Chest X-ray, PA view. Patient: 31 years old, sex F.
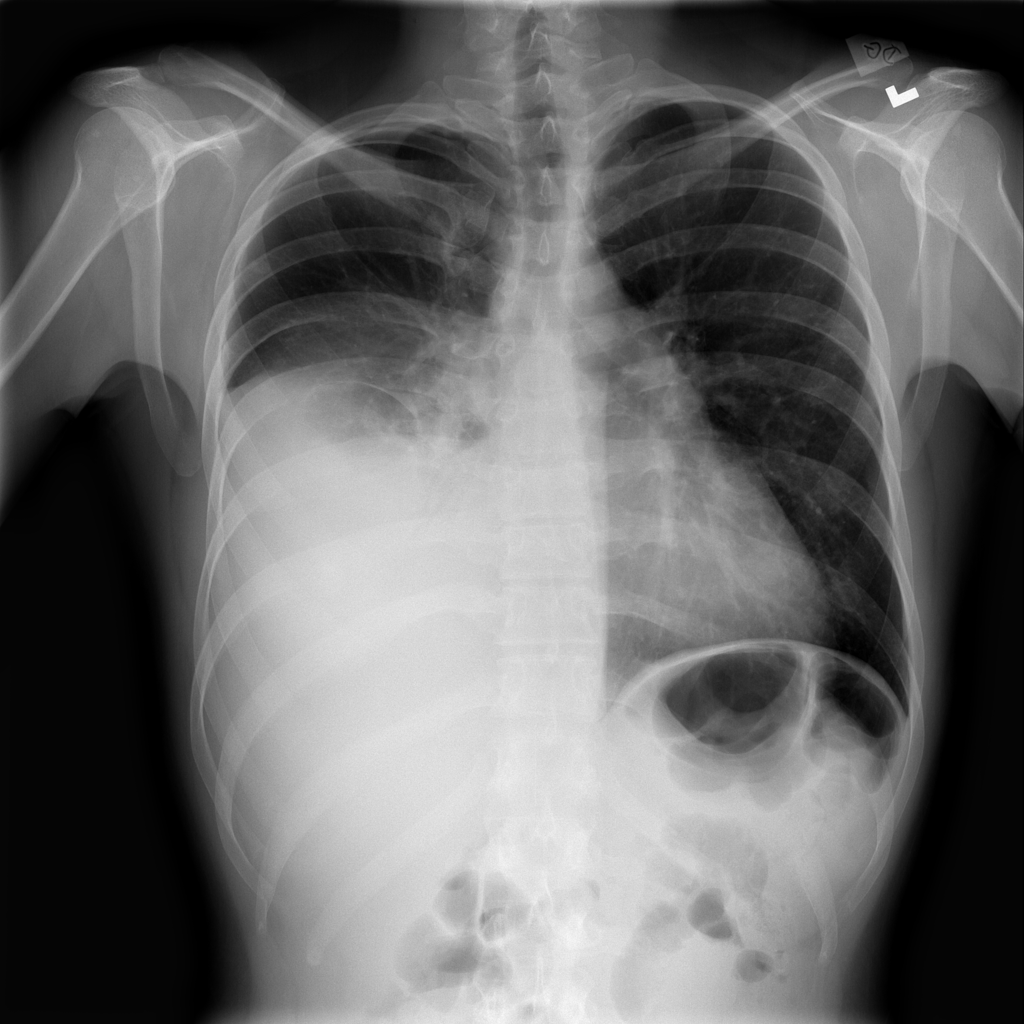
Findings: Effusion, Infiltration